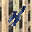
Label: 4